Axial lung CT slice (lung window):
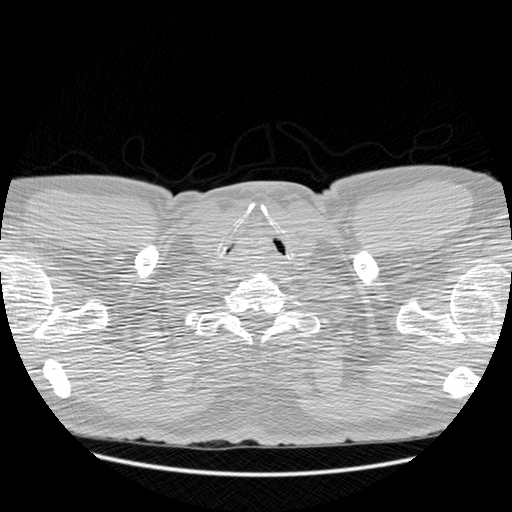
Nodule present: no